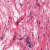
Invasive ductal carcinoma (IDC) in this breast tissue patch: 0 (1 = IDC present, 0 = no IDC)